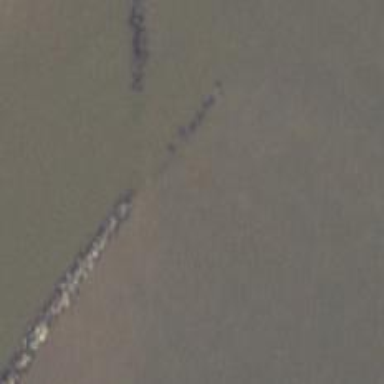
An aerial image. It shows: Breakwater structure.